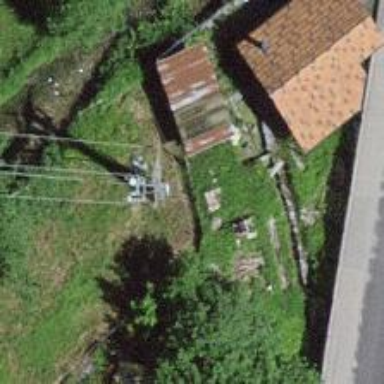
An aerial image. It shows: Termination power pole with tower type.